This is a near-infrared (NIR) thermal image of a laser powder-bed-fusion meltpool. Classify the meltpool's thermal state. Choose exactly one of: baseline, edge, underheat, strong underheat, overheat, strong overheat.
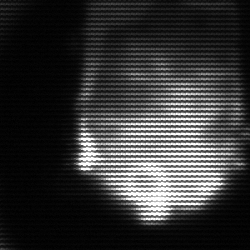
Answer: edge